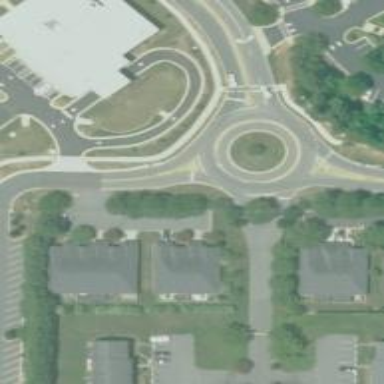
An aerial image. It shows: Secondary road with asphalt surface leading to roundabout.